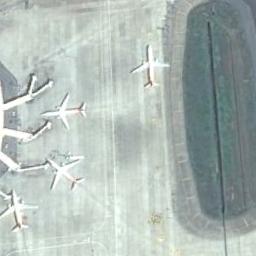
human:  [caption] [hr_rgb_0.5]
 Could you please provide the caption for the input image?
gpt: Four planes are around the terminal building .

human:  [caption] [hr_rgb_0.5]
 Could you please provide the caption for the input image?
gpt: Four airplanes were in the open space beside the grassland .

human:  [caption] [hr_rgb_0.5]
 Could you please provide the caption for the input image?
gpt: Three planes with the red mark parked next to the boarding bridges while another passing plane and a lawn behind them .

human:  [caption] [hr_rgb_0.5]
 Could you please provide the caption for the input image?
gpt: Three aircraft were parked at the corresponding gates, And another was parked by the lawn .

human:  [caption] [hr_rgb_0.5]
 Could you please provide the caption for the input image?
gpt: Four planes are on the ground near the oval grass .